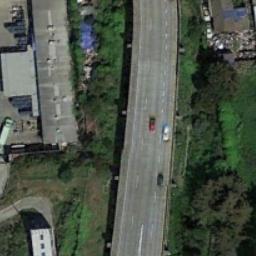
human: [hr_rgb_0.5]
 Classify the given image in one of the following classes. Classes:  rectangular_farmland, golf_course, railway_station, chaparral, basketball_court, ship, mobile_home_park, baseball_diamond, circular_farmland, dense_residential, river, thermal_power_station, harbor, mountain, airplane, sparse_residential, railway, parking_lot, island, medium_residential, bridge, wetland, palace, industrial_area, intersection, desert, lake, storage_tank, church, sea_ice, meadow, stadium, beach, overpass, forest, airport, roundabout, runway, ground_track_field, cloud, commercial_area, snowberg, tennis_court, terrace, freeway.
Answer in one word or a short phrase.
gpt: freeway